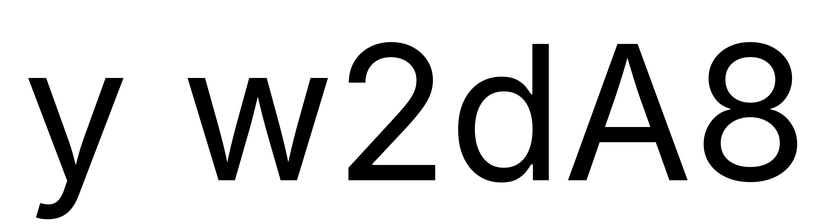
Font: Inter_Regular